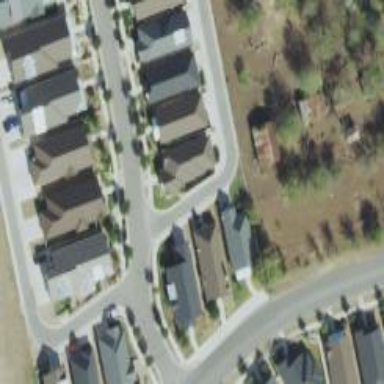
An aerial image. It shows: Residential road with separate asphalt sidewalk.